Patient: sex M, age 56
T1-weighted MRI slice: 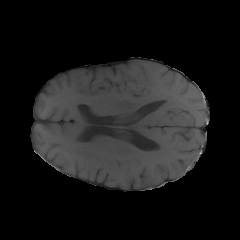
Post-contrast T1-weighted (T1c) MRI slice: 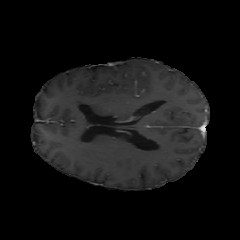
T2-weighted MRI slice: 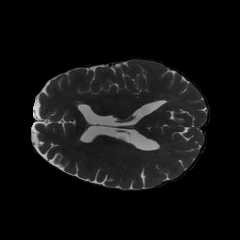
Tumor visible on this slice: no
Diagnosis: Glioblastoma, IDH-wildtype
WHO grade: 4